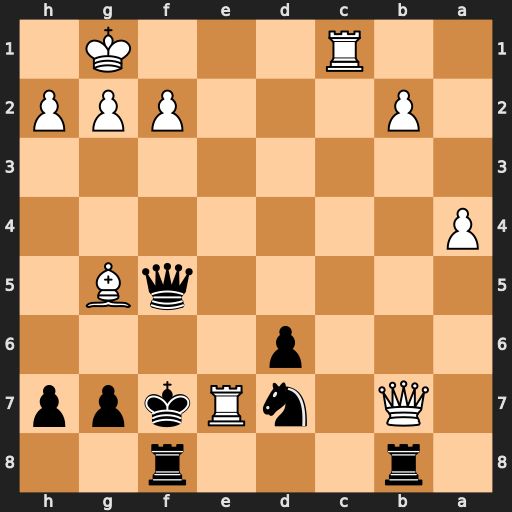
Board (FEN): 1r3r2/1Q1nRkpp/3p4/5qB1/P7/8/1P3PPP/2R3K1
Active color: b
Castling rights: -
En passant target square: -
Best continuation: Kg8 Qa7 Qxg5